七年级 · 度量几何学
(本小题8.0分)

如图所示是一个长方形草坪, 长 $30 \mathrm{~m}$, 宽 $20 \mathrm{~m}$, 现要在草坪中修建两条长方形的小路, 小路宽均为 $a m ，$ 两条小路的占地面积是多少平方米?

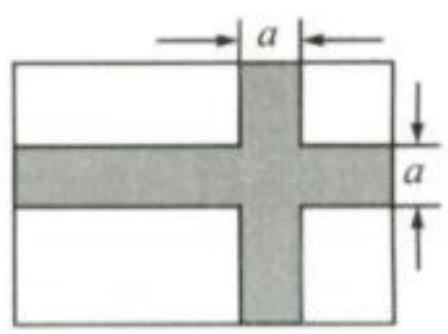
解析: 析】略